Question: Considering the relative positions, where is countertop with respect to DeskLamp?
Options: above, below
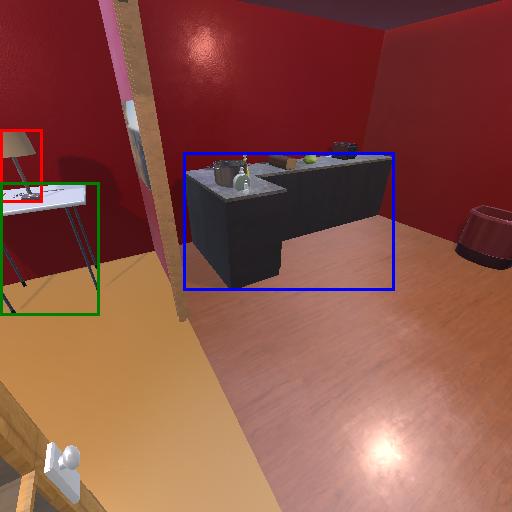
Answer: above